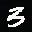
Label: 3